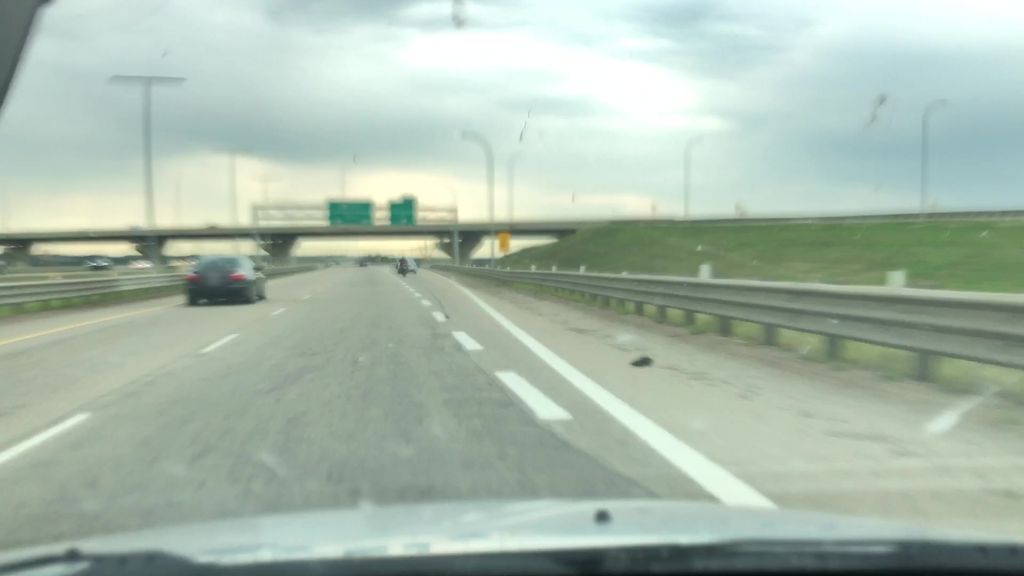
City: edmonton